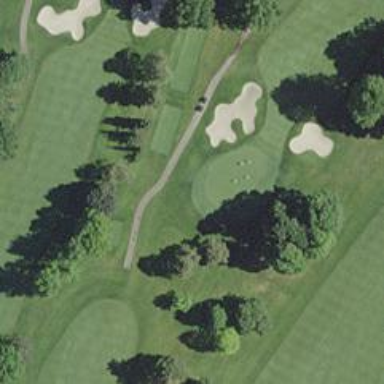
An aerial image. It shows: Path for golf carts.